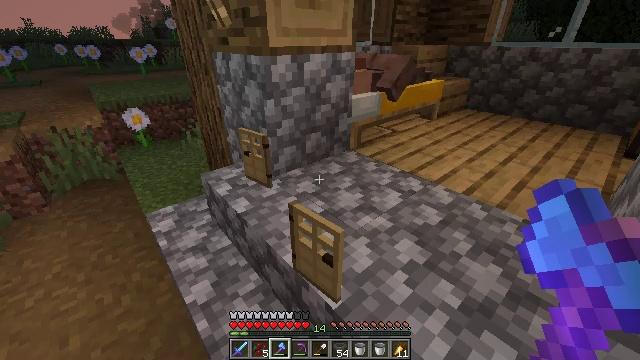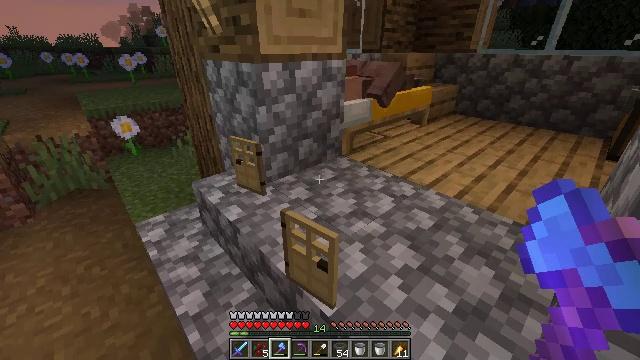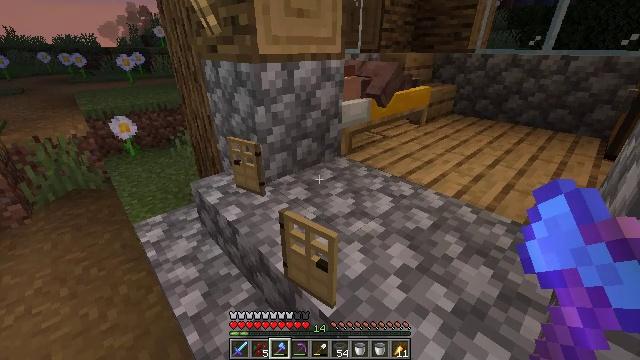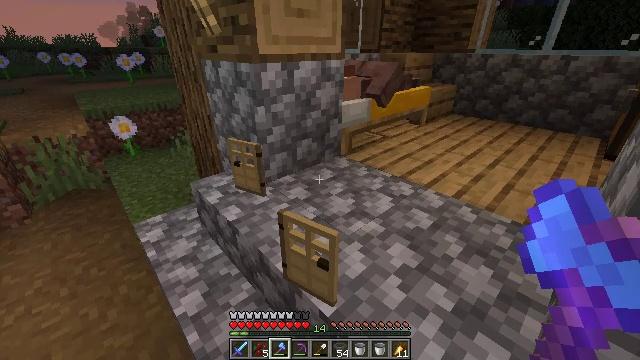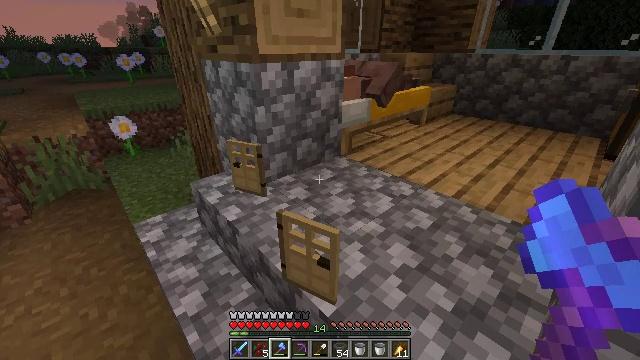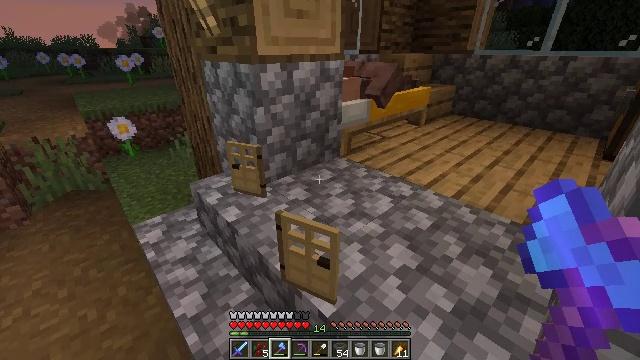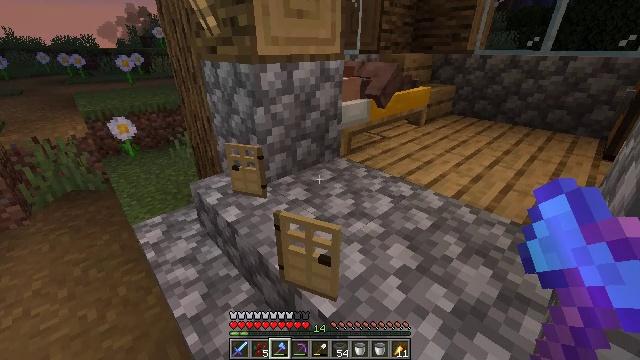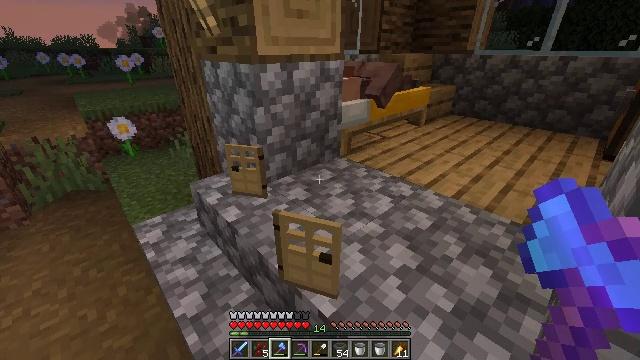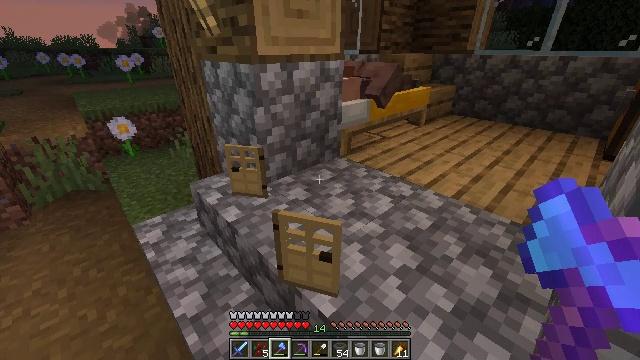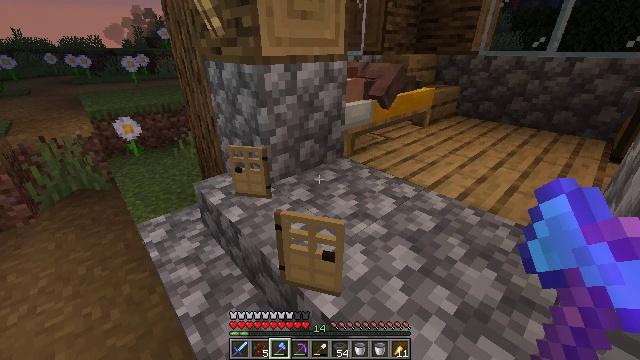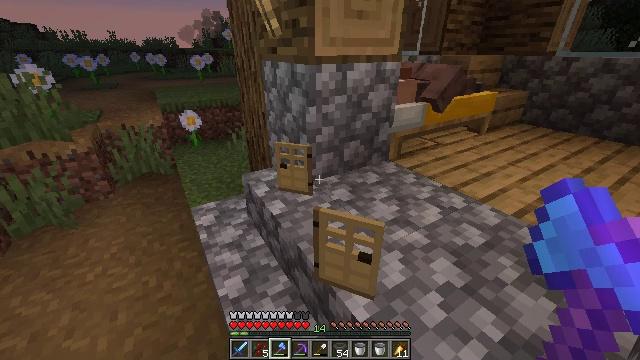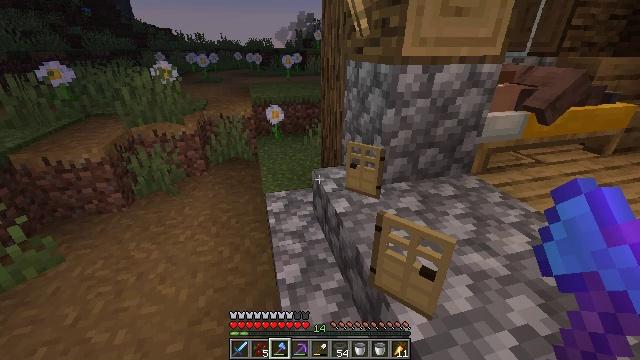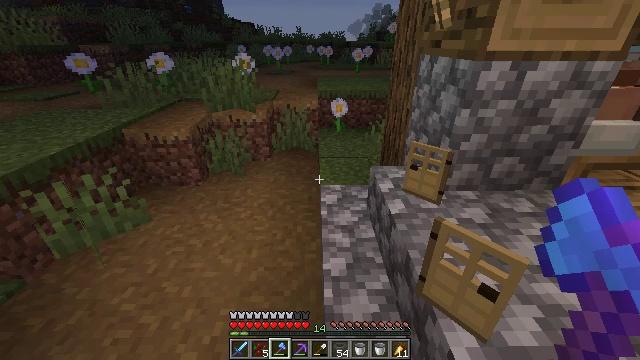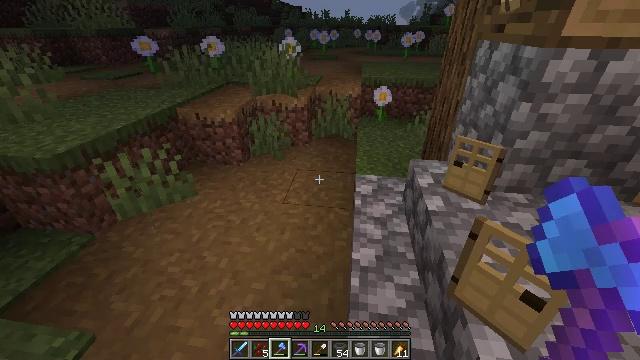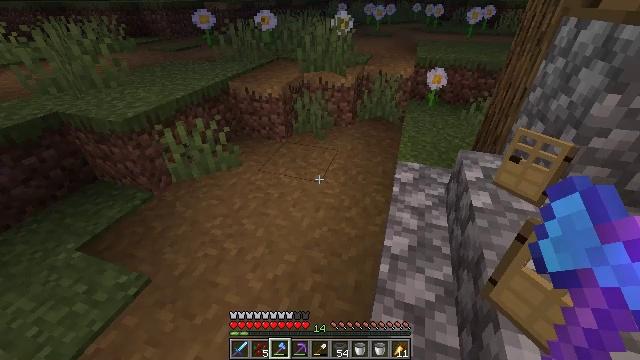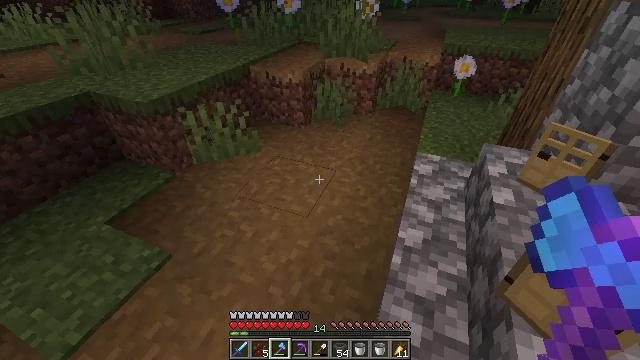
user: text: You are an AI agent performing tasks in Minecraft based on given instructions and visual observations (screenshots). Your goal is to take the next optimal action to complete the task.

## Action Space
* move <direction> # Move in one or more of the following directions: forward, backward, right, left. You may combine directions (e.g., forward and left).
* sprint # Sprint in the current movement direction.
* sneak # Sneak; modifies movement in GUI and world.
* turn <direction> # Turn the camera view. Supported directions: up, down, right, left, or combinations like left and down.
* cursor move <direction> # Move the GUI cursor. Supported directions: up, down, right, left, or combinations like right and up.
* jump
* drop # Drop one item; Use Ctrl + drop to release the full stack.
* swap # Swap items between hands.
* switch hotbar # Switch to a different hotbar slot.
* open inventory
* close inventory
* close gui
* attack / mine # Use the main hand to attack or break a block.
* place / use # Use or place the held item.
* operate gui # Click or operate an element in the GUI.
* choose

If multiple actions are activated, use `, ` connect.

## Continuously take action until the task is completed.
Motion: motion action
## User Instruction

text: Remove an oak door from the inventory.
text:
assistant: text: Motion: turn right and up
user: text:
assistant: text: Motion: no_op
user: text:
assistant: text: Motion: no_op
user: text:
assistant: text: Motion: no_op
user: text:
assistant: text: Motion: no_op
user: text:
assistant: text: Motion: no_op
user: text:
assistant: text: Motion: no_op
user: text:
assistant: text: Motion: no_op
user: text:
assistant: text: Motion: no_op
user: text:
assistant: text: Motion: turn left
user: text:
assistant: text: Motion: turn left
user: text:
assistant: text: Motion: turn left and down
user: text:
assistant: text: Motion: turn left and down
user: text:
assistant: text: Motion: turn left and down
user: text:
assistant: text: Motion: turn left and down
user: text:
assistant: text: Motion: turn down
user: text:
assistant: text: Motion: no_op
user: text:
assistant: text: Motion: no_op
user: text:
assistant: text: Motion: turn right
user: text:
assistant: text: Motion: turn up
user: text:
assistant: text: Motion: turn left and up
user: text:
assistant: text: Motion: turn left and up
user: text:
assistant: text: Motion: turn left and up
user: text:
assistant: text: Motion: turn left and up
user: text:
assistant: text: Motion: turn left
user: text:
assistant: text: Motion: turn left
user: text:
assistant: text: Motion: turn left
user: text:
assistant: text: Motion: turn left
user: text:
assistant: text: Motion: turn left
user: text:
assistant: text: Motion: turn left